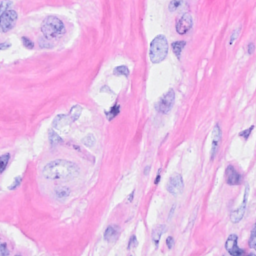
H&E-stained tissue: Breast